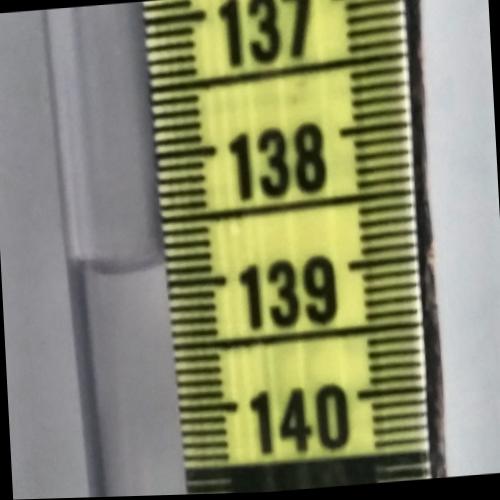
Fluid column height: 138.9 cm